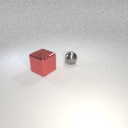
small gray metal sphere to the right of large red metal cube